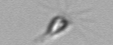
Label: Calciopappus